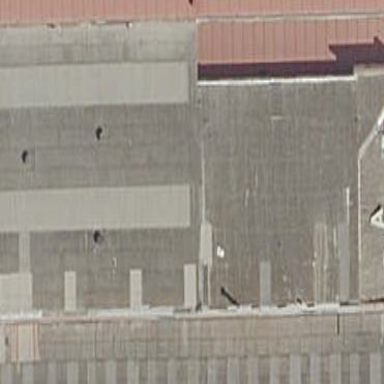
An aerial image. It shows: Industrial building.